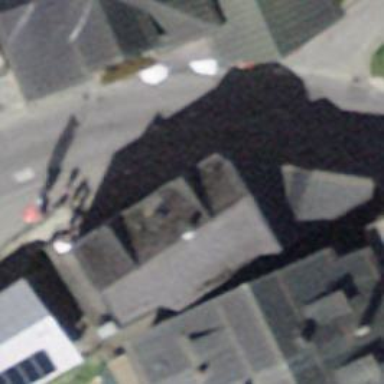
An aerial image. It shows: Beauty shop.